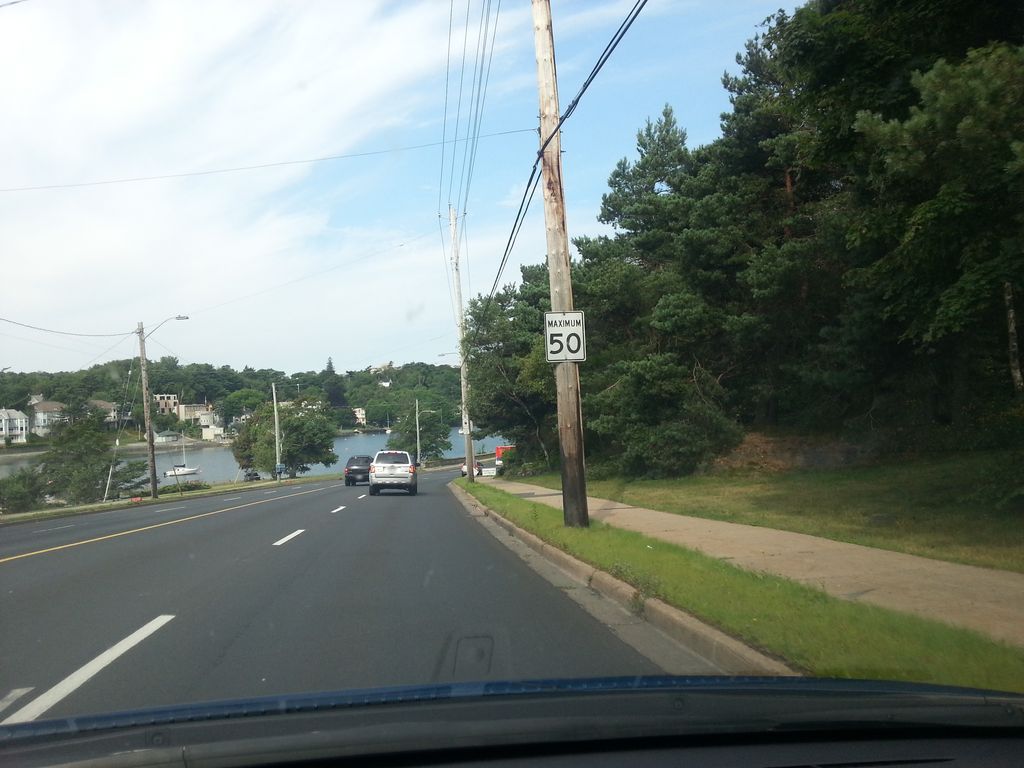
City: halifax